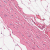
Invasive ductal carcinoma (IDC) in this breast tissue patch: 0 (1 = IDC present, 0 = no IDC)